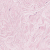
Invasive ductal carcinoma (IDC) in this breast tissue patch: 0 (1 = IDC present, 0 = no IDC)